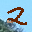
Label: 2